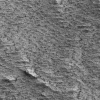
Atmospheric dust classification: not_dusty